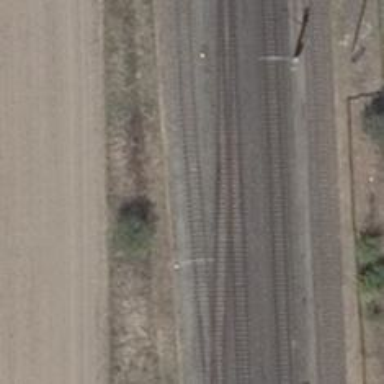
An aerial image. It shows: Railway spur service.